CT reconstruction: convct
Segmentation target: spine
Patient: M, age 74
ISS stage: Stage 1
Metal implant: no
Axial slice:
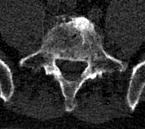
Sagittal slice:
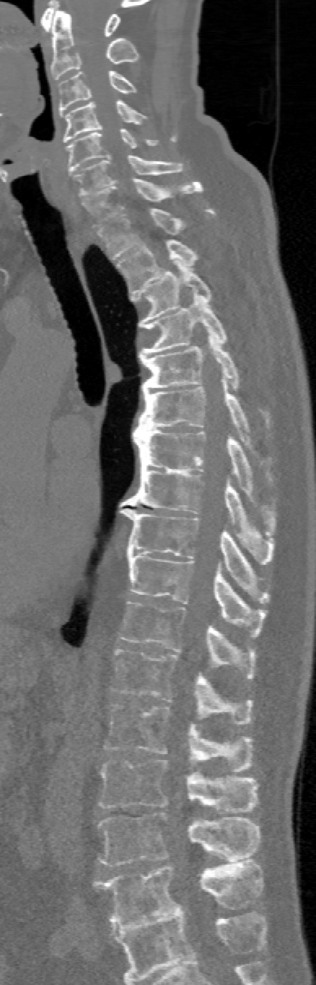